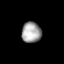
Tissue: prostate
Cell type: T cells
Senescence score: 0.6858
Nuclear area (px): 394
Mean DAPI intensity: 163.67